Question: I want to include the some region plots in a 'Manipulate' structure, however the rendering is almost prohibitively slow. The code is
'''
ClearAll[regions, rplot]
r:regions[n_Integer, o_Integer] := r = Apply[And,
Subsets[Table[(#1 - Cos[t])^2 + (#2 - Sin[t])^2 <= 1, {t, 2 Pi/n,
2 Pi, 2 Pi/n}], {o}], {1}] &
r:rplot[n_Integer, o_Integer] := r = Show[{RegionPlot[
Evaluate[regions[n, o][x, y]], {x, -2, 2}, {y, -2, 2},
PlotRange -> {{-2, 2}, {-2, 2}}, PlotRangePadding -> .1,
Frame -> False, PlotPoints -> 100],
Graphics[Table[Circle[{Cos[t], Sin[t]}, 1], {t, 2 Pi/n, 2 Pi, 2 Pi/n}]]}]
'''
Which produces graphics like
'''
GraphicsGrid[{{rplot[3, 2], rplot[5, 3]}, {rplot[7, 2], rplot[4, 1]}}]
'''

The above takes about 40 seconds to calculate and render on my computer.
Can anyone suggest a way to get similar quality graphics more quickly?
---
Note 1: I've memoized the graphics object so that doesn't need to recalculate it each time in my demonstration - but it's too slow even the first time.
Note 2: I'm happy with rasterized images, so maybe a flood fill type solution would be an option...
Note 3: I need something like 'Manipulate[ rplot[n, o], {n, 2, 10, 1, Appearance -> "Labeled"}, {{o, 1}, Range[1, (n + 1)/2], ControlType -> RadioButtonBar}]' to be usable.
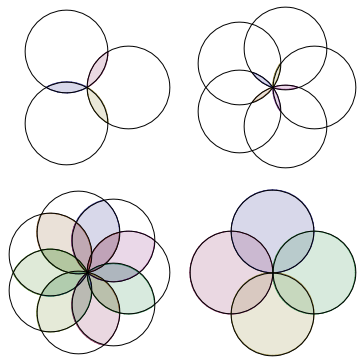
Answer: I previously posted this as an addition to my other answer. It's inspired by Simon's analytic approach, with some modifications to speed things up
'''
intersect[n_, o_] :=
With[{a = Pi/2 - (o-1) Pi/n},
If[o-1 >= n/2, Return[{}]]; (* intersection is {} *)
Polygon[
Join[Table[{Sin[a] + Sin[phi], (-Cos[a] + Cos[phi])}, {phi, -a, a-2 a/10, 2 a/10}],
Table[{Sin[a] + Sin[phi], (Cos[a] - Cos[phi])}, {phi, a, -a+2 a/10, -2 a/10}]]]]
rplot2[n_, o_] := With[{pl = intersect[n, o], opac = .3, col = ColorData[1]},
Graphics[{{Opacity[opac],
Table[{col[k], Rotate[pl, Mod[o - 1, 2] Pi/n + 2 Pi k/n, {0, 0}]}, {k, n}]},
{Black, Circle[Through[{Re, Im}[Exp[I #]]]] & /@ (Range[n] 2 Pi/n)}}]
]
'''
First of all, I'm using that for given value of 'n' and 'o', the intersection region between the 'i'-th and 'i+o-1'-th circle is the same as the intersection region between the first and 'o'-th circle except for a rotation over an angle '2 Pi (i-1)/n', so it suffices to calculate the region once and use 'Rotate' to rotate the region.
Also, instead of using a ParametricPlot to plot the intersection region, I'm using a 'Polygon' so I only need to calculate some points on the boundary which saves time.
The result for 'GraphicsGrid[{{rplot2[3, 2], rplot2[5, 2]}, {rplot2[7, 3], rplot2[4, 1]}}]' looks like

And the timings I get are
'''
rplot2[10, 3]; // Timing
(* ==> {0.0016, Null} *)
'''
compared to those for Simon's solution
'''
rplot[10, 3]; // Timing
(* ==> {0.16519, Null} *)
'''